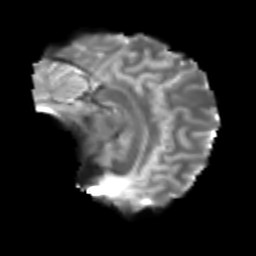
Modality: T2w
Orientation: sagittal
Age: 25
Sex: male
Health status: healthy
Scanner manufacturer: philips
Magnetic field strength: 3 T
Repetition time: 4.364 s
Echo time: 0.09797 s